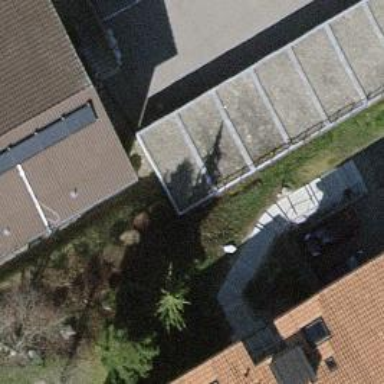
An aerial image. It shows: Group of garages.